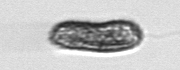
Label: Pseudochattonella_farcimen